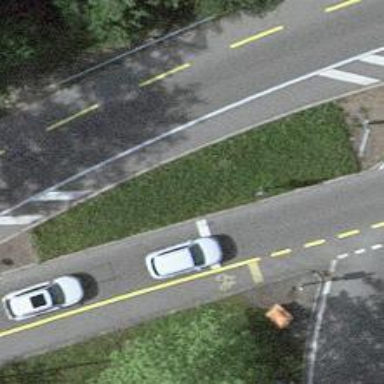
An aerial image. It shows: Road with traffic signals controlling the flow of traffic.